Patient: sex M, age 46
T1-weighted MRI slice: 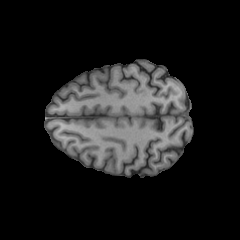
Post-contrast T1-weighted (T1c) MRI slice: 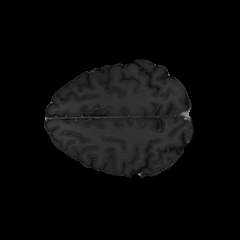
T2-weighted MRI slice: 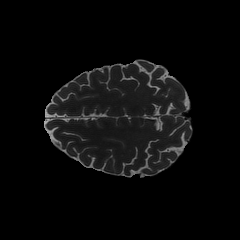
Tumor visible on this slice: no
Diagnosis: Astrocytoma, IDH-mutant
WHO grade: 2